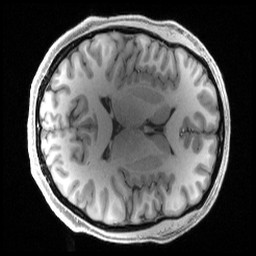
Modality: T1w
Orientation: axial
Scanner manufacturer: siemens
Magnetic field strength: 3 T
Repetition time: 2.4 s
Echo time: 0.00222 s